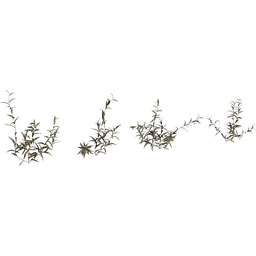
Label: nature